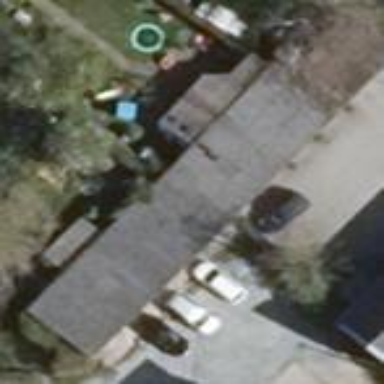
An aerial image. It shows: Garage building.